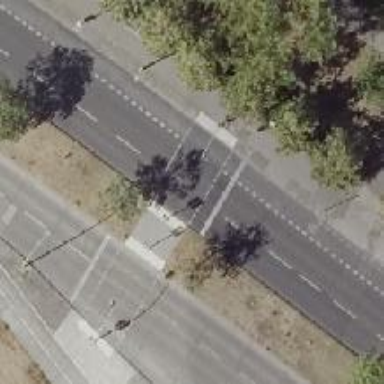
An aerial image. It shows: Road with traffic signals controlling the flow of traffic.